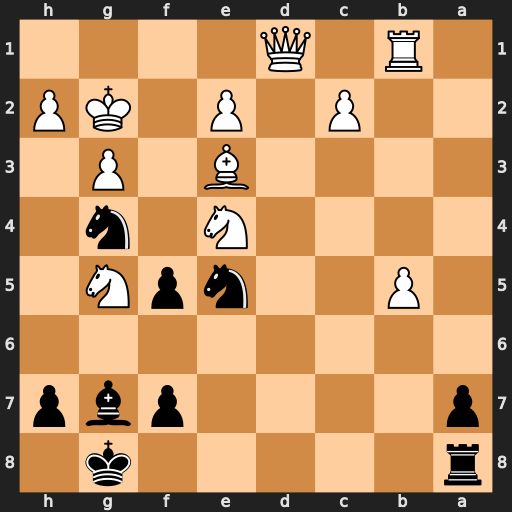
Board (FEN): r5k1/p4pbp/8/1P2npN1/4N1n1/4B1P1/2P1P1KP/1R1Q4
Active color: b
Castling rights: -
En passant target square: -
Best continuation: Nxe3+ Kh3 Nxd1